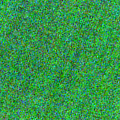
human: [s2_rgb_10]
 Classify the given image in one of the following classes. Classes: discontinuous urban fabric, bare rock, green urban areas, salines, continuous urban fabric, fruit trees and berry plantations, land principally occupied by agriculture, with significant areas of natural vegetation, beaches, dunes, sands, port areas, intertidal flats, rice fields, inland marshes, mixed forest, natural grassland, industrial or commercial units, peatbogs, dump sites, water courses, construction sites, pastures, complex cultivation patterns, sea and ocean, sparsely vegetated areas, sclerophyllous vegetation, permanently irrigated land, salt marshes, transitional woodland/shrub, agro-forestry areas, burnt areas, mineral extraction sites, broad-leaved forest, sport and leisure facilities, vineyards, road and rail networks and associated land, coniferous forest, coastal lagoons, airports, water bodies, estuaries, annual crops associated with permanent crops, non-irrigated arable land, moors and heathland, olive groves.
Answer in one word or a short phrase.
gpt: sea and ocean